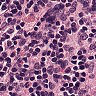
Metastatic tissue present: no